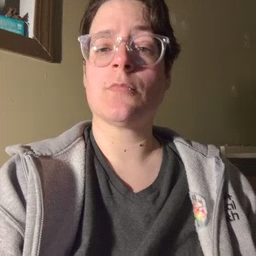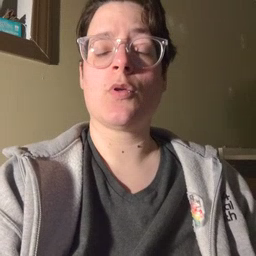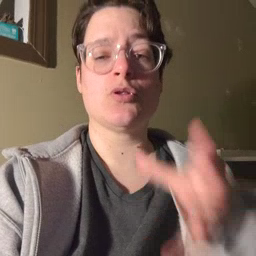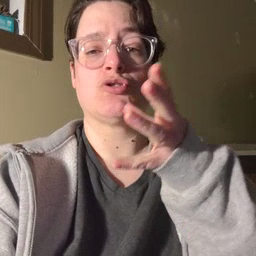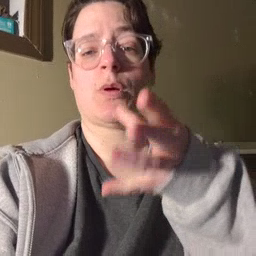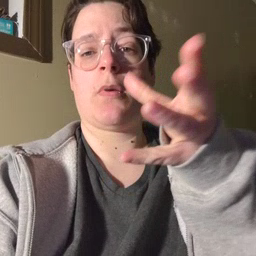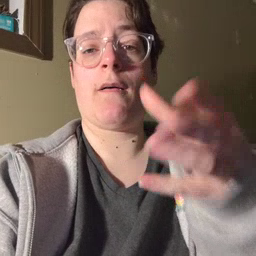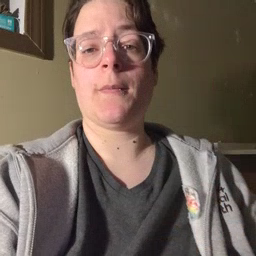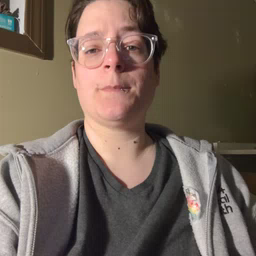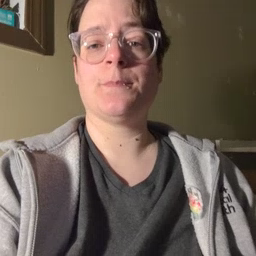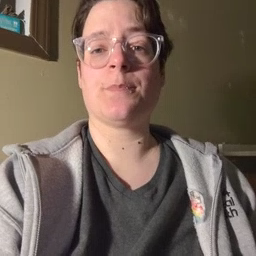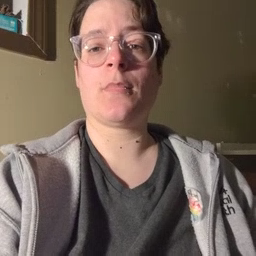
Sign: grandma